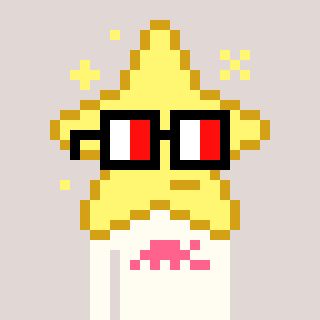
a pixel art character with square glasses with black frames and red eyes, a star-shaped head and a grayscale-colored body on a warm background